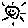
Label: sun